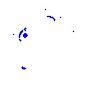
Particle: kaon